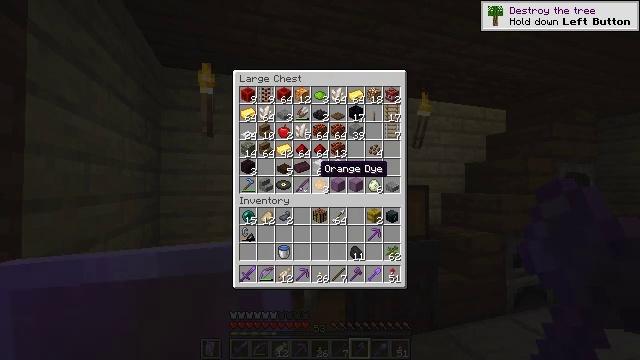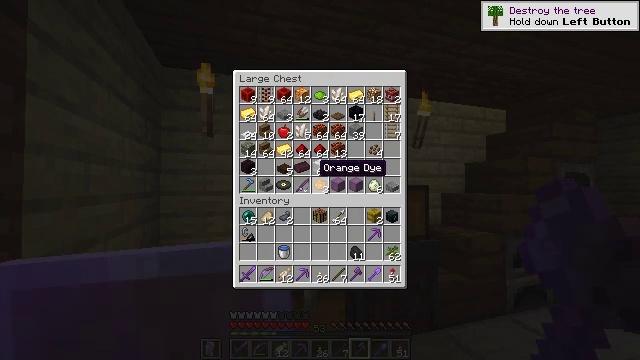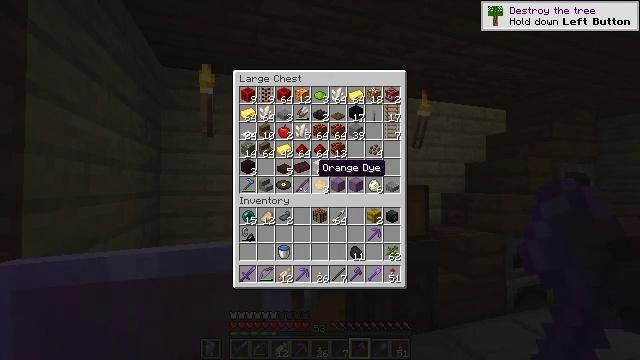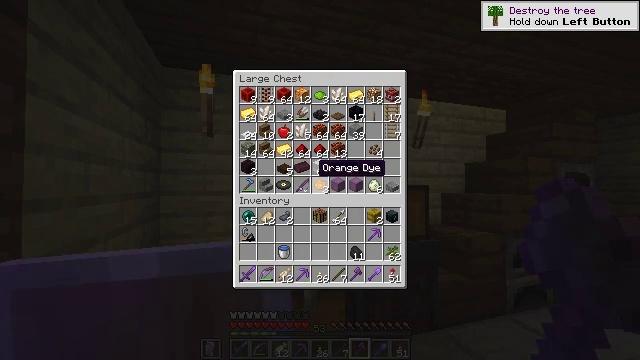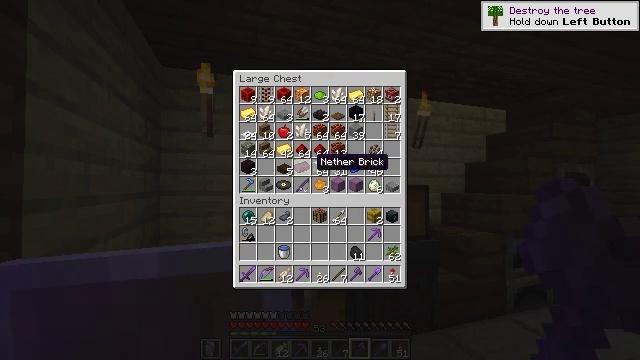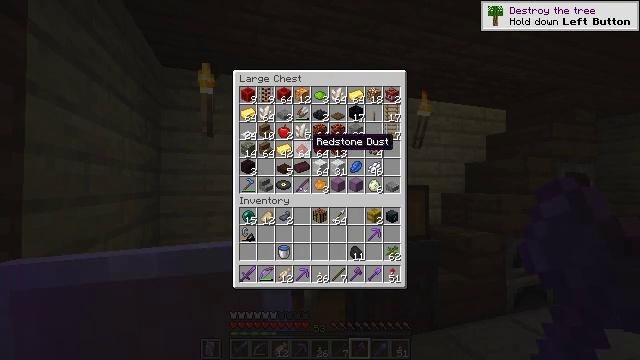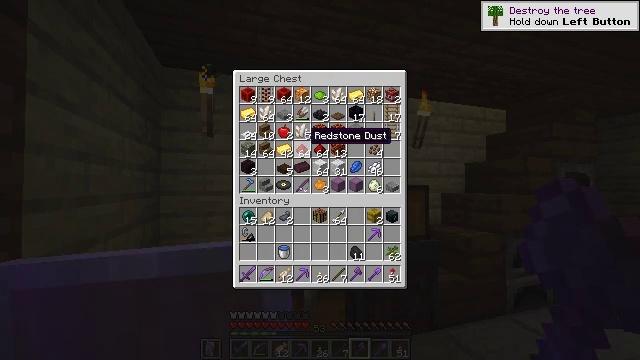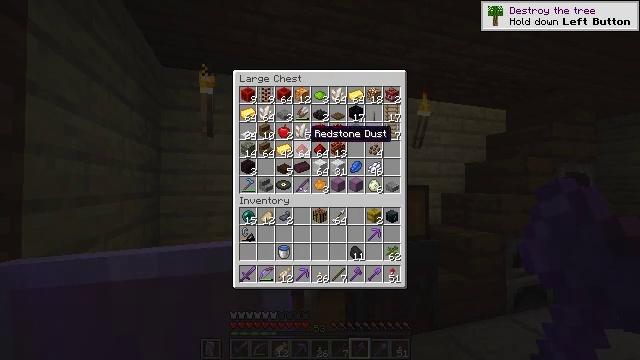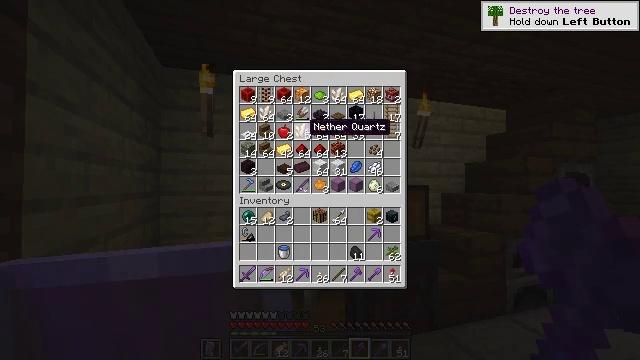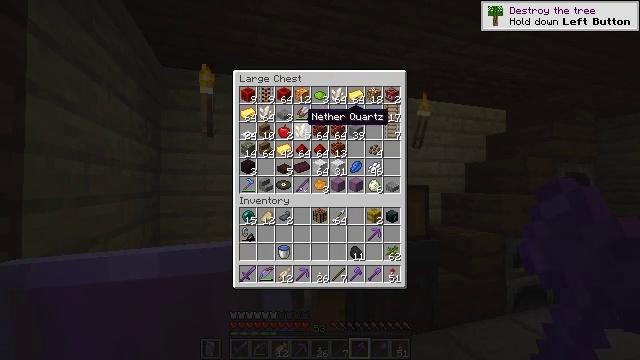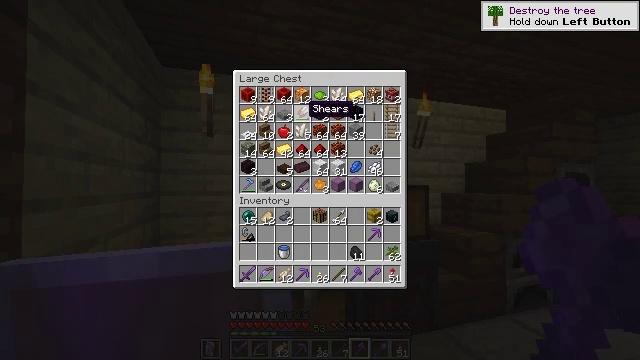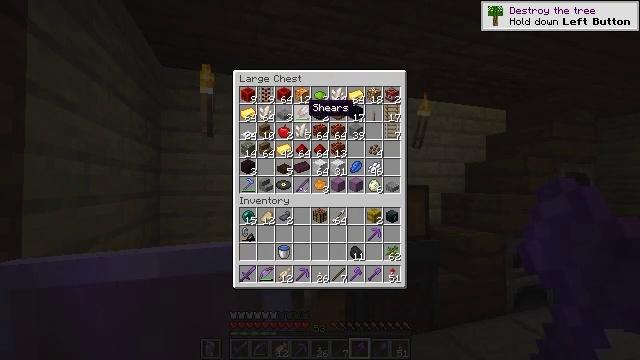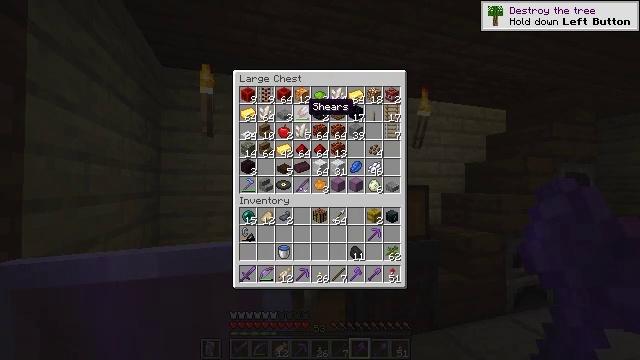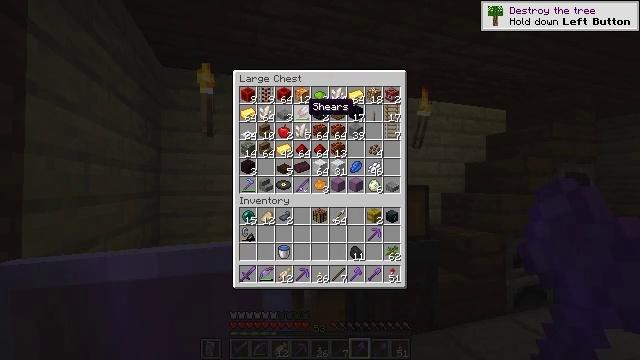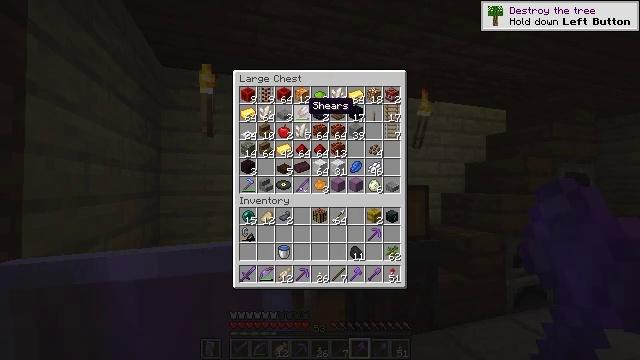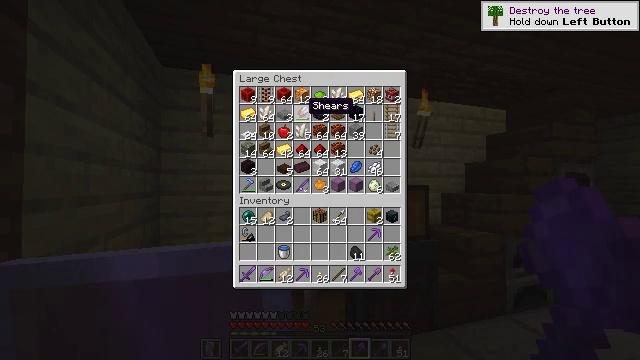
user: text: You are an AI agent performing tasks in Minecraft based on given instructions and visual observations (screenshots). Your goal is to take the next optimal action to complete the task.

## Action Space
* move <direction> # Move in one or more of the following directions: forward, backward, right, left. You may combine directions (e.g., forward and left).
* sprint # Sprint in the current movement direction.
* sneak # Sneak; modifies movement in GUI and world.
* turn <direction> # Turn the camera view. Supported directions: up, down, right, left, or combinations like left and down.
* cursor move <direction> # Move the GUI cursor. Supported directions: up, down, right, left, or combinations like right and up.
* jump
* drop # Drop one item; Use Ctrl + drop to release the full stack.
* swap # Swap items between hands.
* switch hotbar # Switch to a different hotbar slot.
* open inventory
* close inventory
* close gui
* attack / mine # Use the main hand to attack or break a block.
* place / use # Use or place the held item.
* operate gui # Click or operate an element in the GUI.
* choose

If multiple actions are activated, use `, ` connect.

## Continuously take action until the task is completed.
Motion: motion action
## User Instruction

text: Collect vines by mining them.
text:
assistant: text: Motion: no_op
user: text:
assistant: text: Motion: no_op
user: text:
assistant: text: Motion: no_op
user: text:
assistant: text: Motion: no_op
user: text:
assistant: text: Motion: turn up
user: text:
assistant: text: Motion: no_op
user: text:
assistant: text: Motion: no_op
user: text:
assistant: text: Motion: turn up
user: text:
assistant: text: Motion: turn up
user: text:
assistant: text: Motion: turn up
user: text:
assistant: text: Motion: no_op
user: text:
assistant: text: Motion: no_op
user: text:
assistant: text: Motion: no_op
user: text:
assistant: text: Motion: no_op
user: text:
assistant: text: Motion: no_op
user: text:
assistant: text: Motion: no_op
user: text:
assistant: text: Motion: no_op
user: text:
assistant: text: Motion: no_op
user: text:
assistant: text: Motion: no_op
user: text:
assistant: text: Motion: no_op
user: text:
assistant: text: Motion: no_op
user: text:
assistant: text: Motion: no_op
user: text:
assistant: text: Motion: no_op
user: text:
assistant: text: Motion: no_op
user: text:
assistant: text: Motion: no_op
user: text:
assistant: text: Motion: no_op
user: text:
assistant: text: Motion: no_op
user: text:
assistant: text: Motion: no_op
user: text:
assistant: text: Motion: no_op
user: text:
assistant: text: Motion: no_op